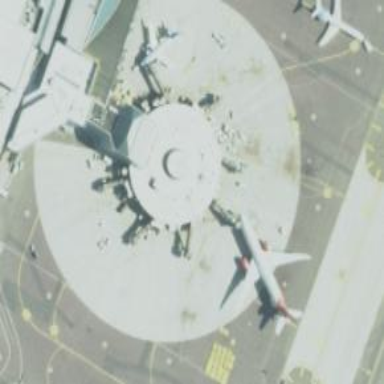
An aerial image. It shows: Airport gate.